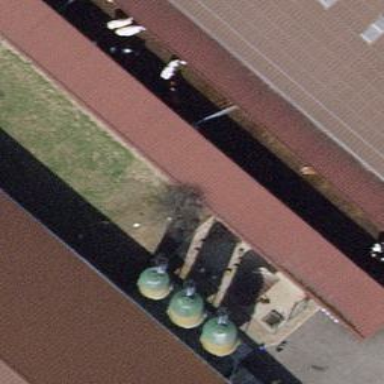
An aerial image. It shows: View of roof of building.